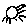
Label: sun